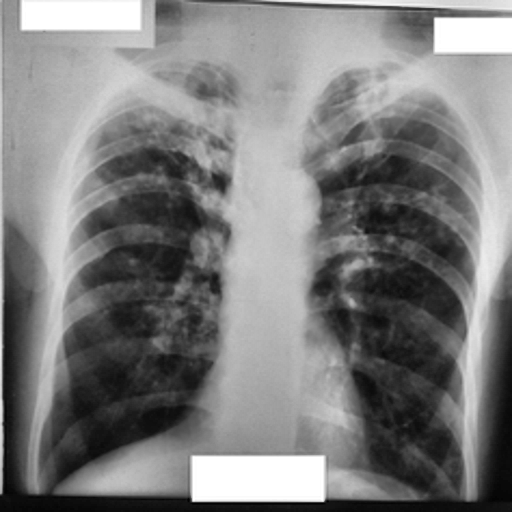
Finding: TUBERCULOSIS